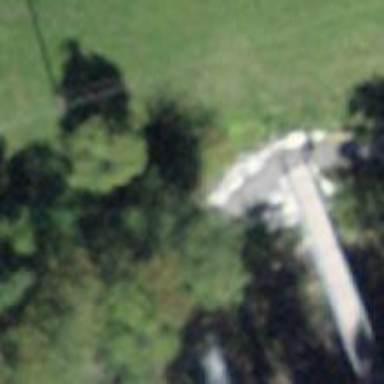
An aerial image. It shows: Path.